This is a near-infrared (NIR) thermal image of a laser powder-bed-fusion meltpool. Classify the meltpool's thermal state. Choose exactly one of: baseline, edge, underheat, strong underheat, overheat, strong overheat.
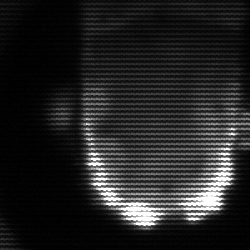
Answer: baseline